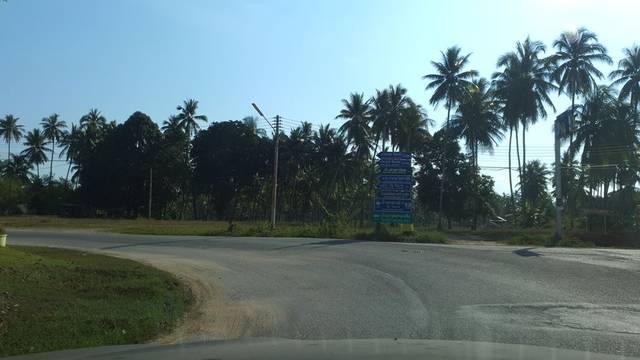
Region: Thailand
Coordinates: 11.343, 99.556